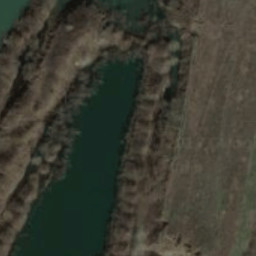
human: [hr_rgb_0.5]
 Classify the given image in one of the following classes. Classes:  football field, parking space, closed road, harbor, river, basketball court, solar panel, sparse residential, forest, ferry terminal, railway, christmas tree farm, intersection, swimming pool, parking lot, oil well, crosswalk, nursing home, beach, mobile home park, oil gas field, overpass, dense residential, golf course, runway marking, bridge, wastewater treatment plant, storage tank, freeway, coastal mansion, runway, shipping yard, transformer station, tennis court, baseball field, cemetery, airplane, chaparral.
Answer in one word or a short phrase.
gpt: river